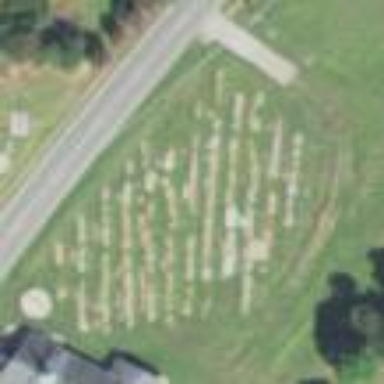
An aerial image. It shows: Cemetery.